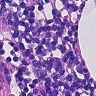
Metastatic tissue present: no